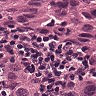
Metastatic tissue present: yes